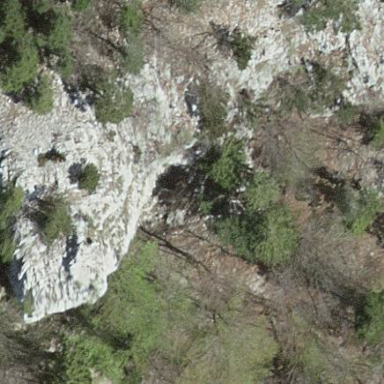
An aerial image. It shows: Landscape of bare rock.